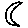
Label: moon